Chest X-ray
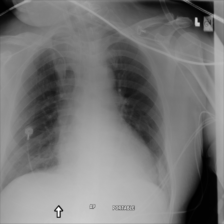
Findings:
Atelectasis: negative
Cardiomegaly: negative
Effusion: negative
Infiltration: negative
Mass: negative
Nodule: negative
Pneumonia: negative
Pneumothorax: negative
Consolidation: negative
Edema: negative
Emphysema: negative
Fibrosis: negative
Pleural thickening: negative
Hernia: negative